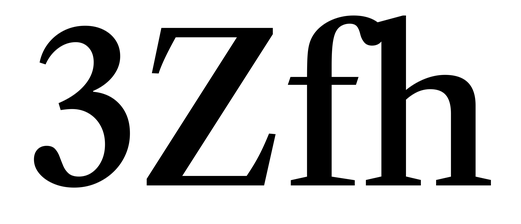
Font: LibreCaslonText_Medium